Question: I'd like to show some float number as the number of people on the video. Here is one example.
Is there any method to do this?
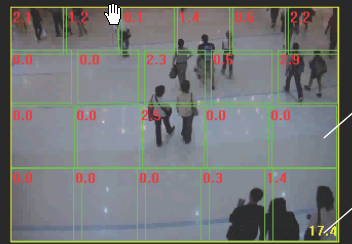
Answer: You can convert a 'float' to 'std::string' like this:
'''
std::stringstream ss;
ss << 0.5f;
std::string s = ss.str();
'''
then you can pass 's' to PutText